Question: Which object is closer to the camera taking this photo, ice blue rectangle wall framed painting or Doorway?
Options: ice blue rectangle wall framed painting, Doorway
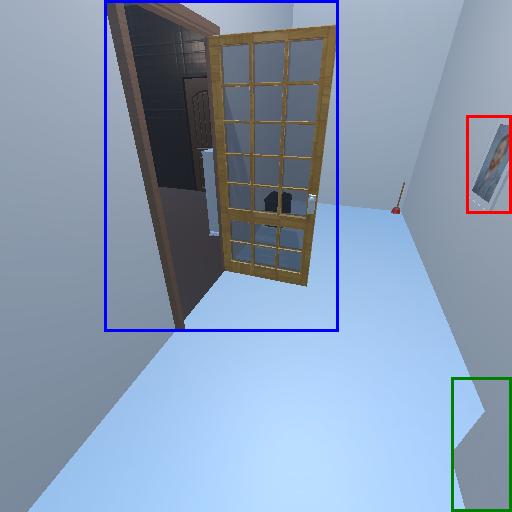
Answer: ice blue rectangle wall framed painting